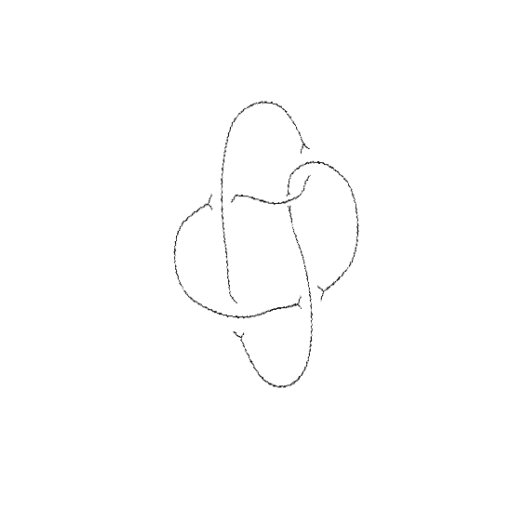
Crossing number: 5